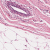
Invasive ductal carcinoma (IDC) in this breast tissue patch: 0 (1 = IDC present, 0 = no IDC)